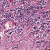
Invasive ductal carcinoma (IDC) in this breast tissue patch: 1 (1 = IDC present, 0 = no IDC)